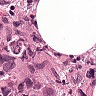
Metastatic tissue present: yes